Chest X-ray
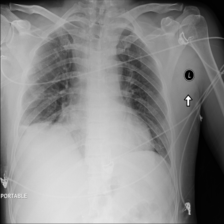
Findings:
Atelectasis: positive
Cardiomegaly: negative
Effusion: negative
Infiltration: negative
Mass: negative
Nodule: negative
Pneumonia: negative
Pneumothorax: negative
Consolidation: negative
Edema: negative
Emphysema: negative
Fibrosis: negative
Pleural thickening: negative
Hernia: negative